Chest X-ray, PA view. Patient: 62 years old, sex M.
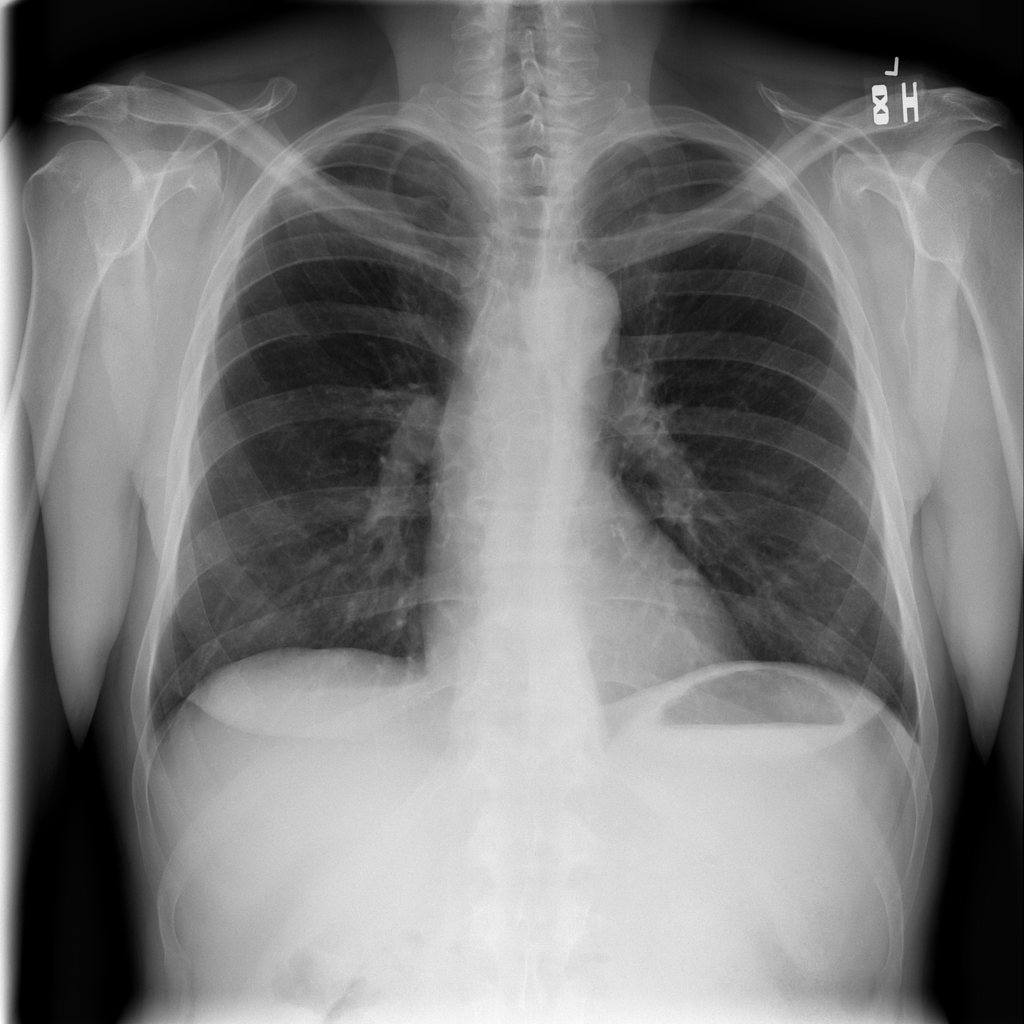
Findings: Effusion